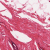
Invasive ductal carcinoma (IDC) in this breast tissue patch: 0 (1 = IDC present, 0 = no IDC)